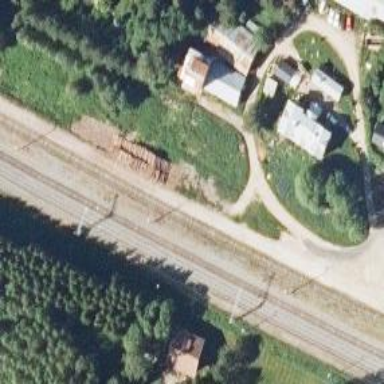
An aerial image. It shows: Site related to the railway.